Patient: sex F, age 35
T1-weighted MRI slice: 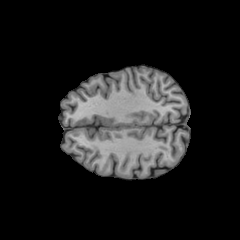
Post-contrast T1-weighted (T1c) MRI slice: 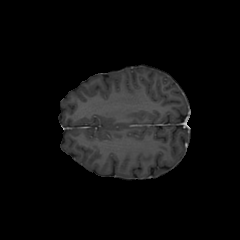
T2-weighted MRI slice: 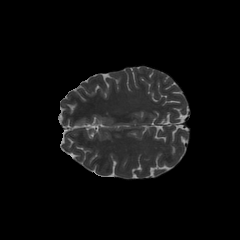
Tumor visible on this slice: no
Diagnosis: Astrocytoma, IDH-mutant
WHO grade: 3